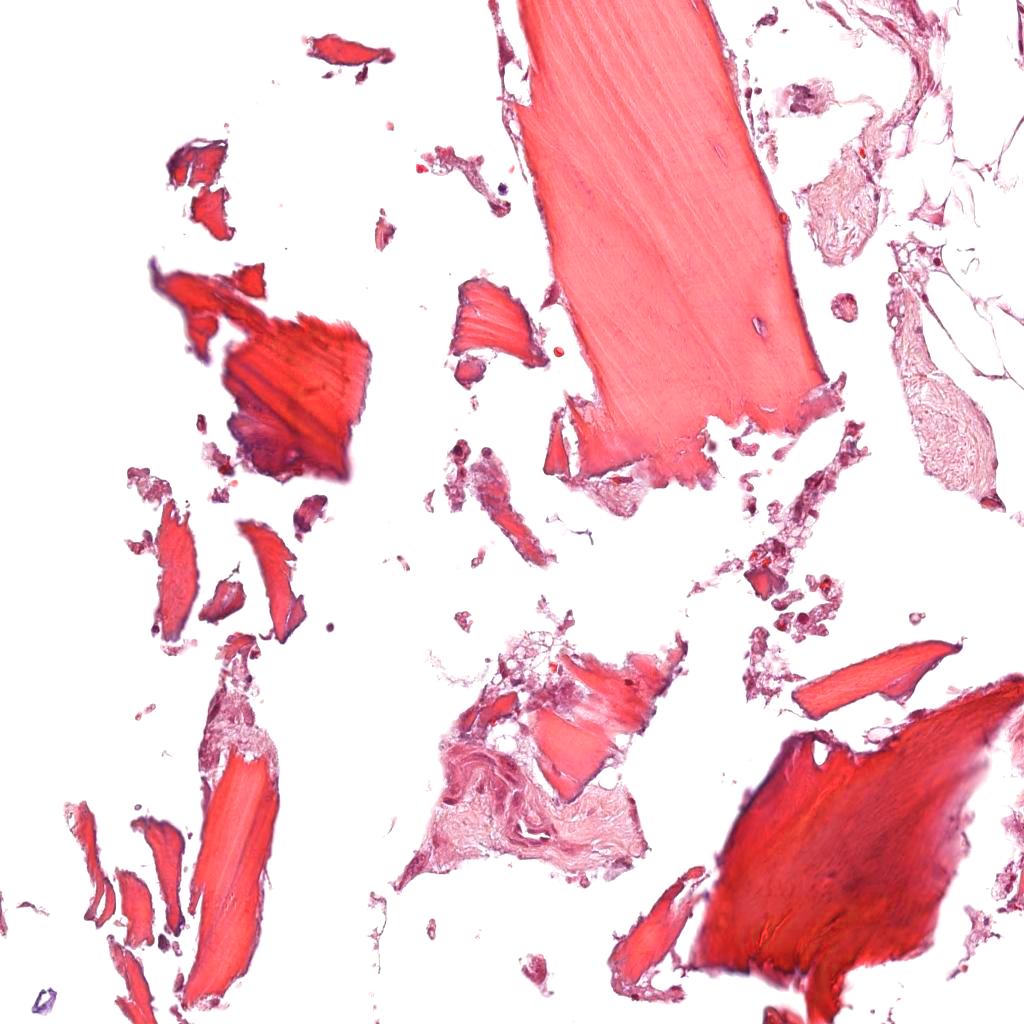
Label: Non-Tumor